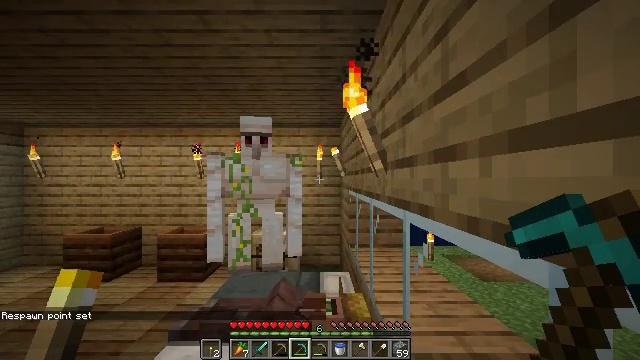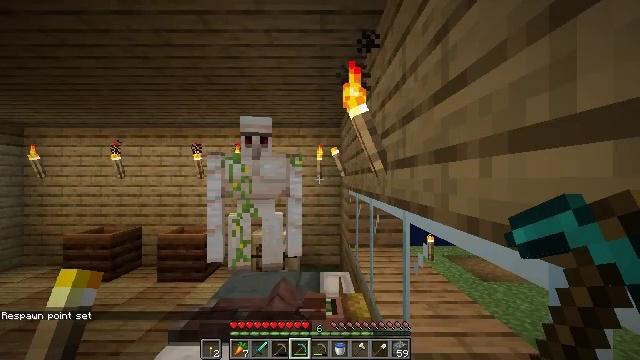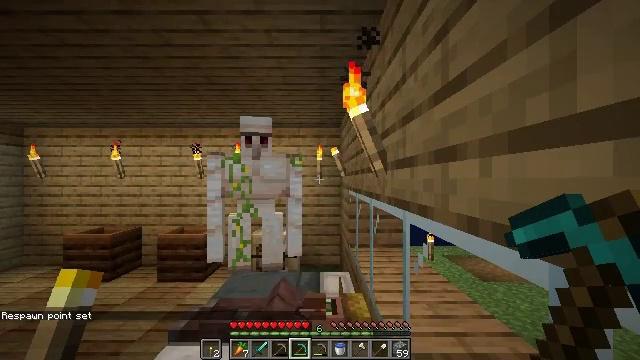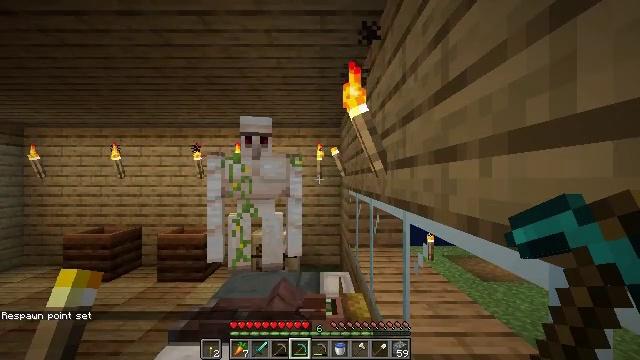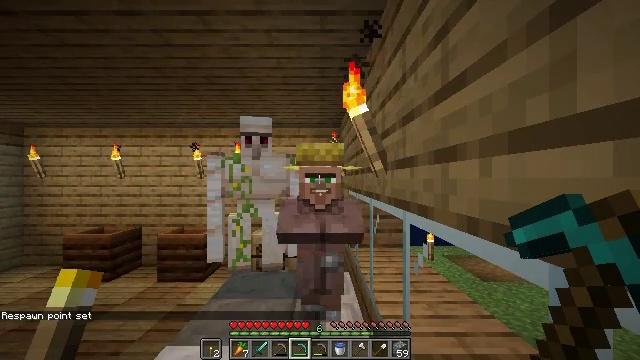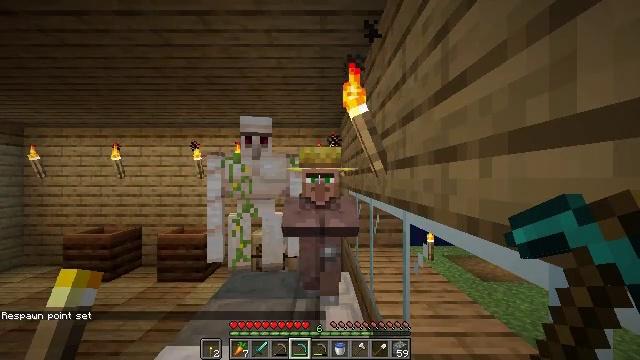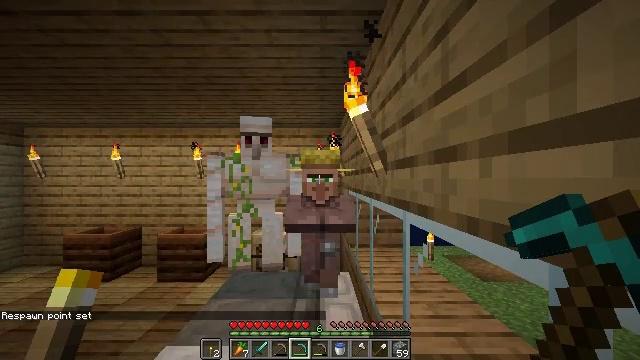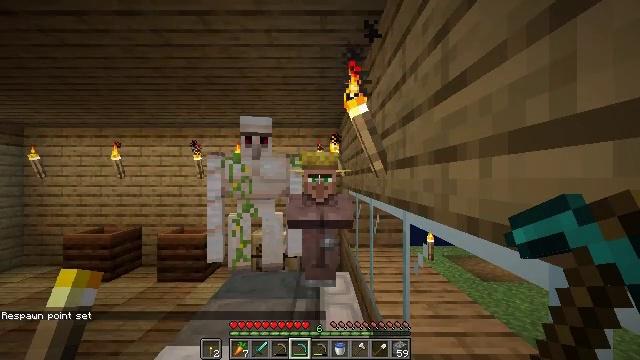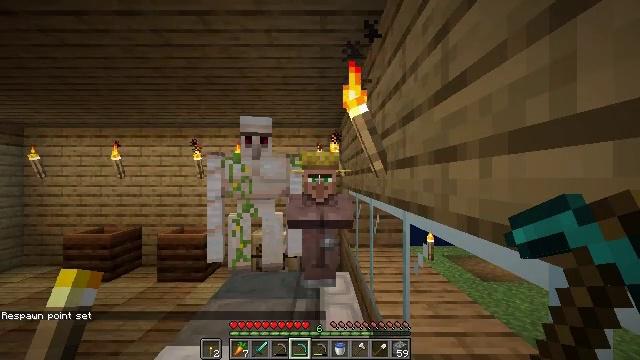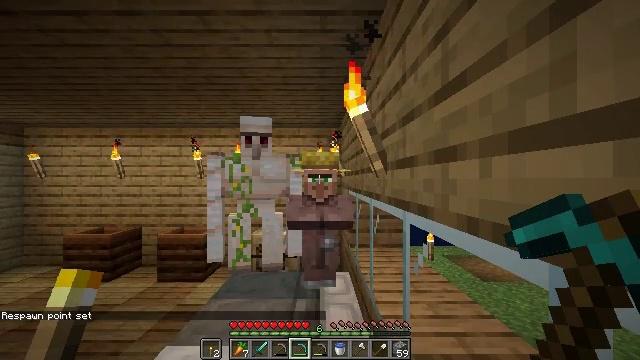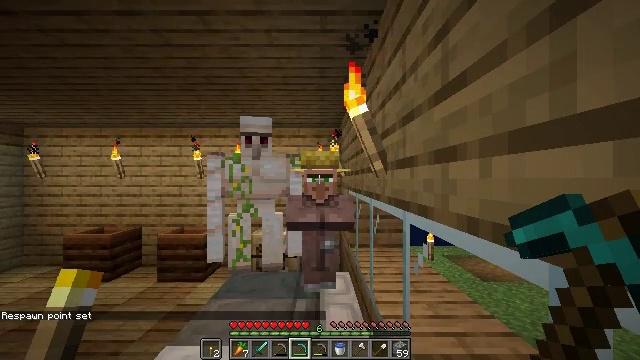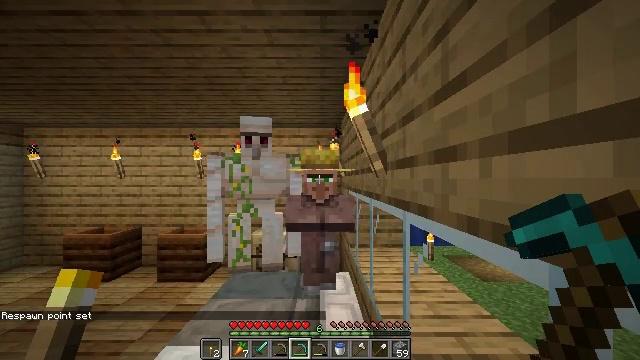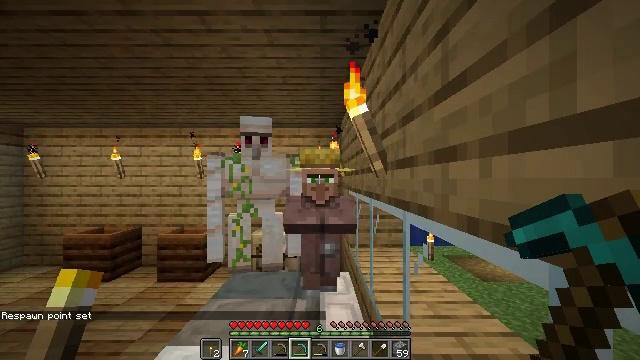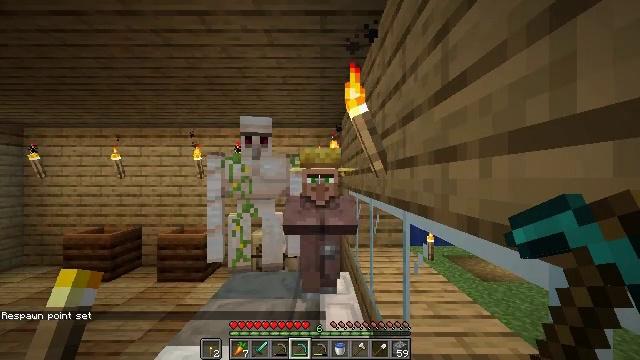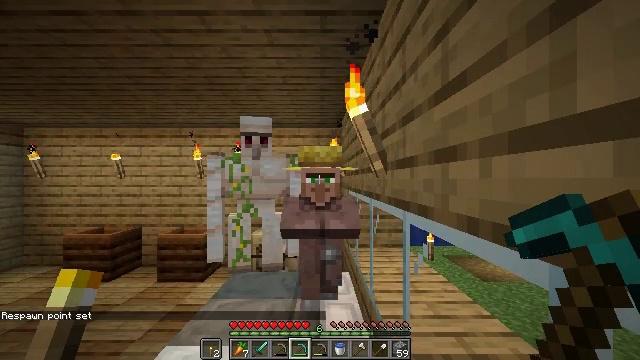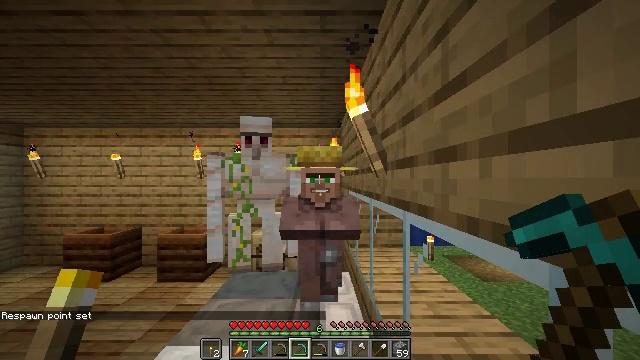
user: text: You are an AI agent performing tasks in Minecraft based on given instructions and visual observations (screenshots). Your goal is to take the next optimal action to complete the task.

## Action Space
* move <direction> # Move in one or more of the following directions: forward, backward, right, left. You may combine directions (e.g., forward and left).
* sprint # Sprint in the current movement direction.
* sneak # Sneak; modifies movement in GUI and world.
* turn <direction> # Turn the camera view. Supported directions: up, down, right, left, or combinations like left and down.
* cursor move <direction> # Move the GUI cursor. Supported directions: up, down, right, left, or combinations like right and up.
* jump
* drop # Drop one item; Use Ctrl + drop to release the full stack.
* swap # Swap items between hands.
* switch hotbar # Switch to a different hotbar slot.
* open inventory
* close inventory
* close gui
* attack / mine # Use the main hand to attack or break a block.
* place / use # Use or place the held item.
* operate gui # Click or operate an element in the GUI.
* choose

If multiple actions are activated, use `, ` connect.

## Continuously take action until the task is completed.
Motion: motion action
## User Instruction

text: Collect the oak planks from the structure.
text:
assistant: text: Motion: no_op
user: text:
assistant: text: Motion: no_op
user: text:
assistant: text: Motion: no_op
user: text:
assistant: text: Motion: no_op
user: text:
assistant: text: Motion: no_op
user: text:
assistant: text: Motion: no_op
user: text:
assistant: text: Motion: no_op
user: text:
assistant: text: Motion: no_op
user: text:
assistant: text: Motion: no_op
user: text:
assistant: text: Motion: no_op
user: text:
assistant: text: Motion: no_op
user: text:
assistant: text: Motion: no_op
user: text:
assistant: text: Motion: no_op
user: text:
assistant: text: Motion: no_op
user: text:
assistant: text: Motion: no_op
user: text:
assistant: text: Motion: no_op
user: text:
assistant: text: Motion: no_op
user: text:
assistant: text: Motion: no_op
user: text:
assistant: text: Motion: no_op
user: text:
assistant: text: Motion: no_op
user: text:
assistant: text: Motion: no_op
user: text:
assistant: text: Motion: no_op
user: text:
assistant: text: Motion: no_op
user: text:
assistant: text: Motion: no_op
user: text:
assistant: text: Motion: no_op
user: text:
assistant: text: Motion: no_op
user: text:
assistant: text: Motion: no_op
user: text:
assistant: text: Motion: no_op
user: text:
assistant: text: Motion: turn left and up
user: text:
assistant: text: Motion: turn left and up